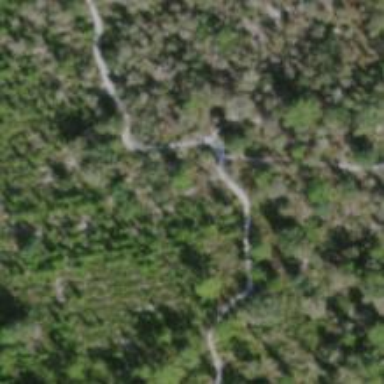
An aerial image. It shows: Path.